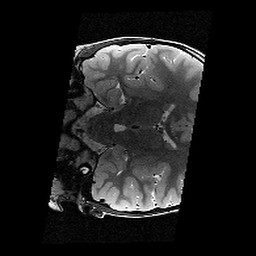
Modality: T2w
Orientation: coronal
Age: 9
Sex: male
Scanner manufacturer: siemens
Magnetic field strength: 3 T
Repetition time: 9.23 s
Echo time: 0.067 s